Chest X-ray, PA view. Patient: 56 years old, sex F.
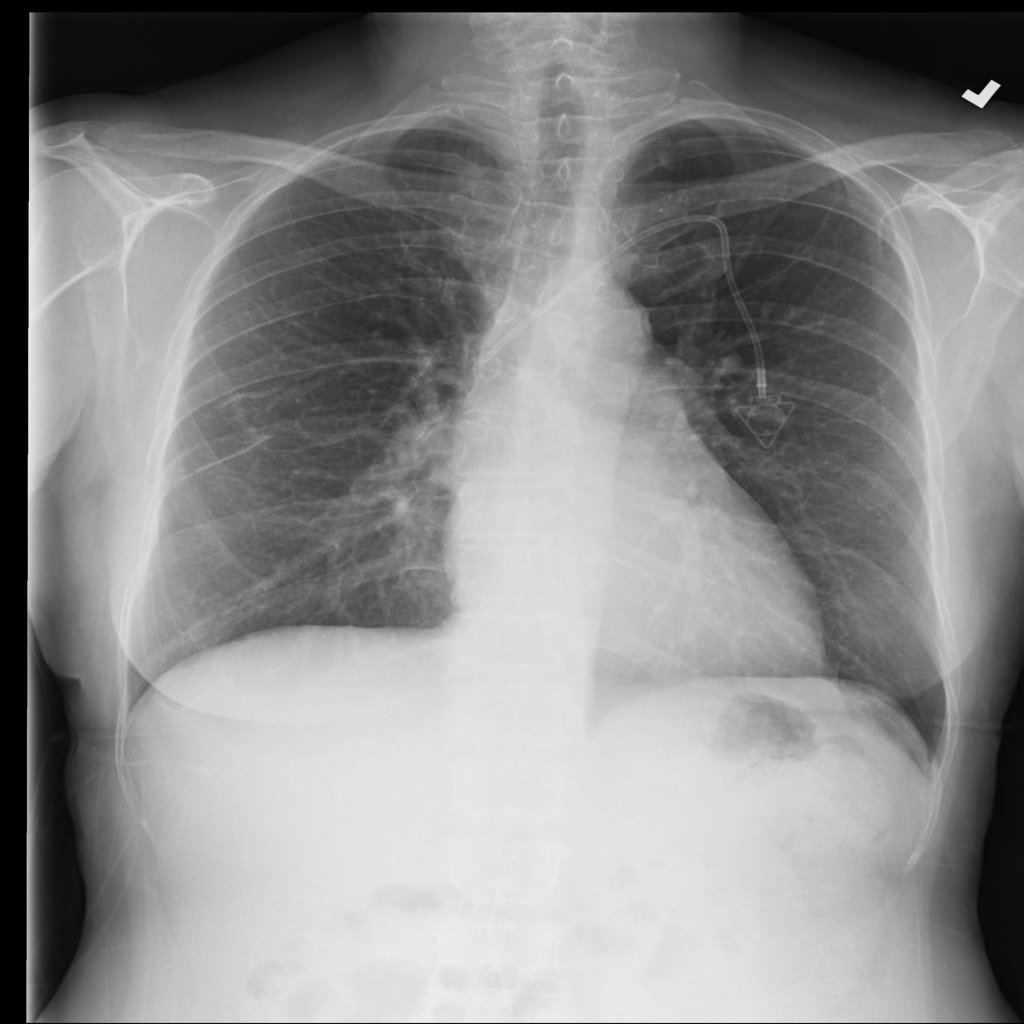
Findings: No Finding